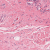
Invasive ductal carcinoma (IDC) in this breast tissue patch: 0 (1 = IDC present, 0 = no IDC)